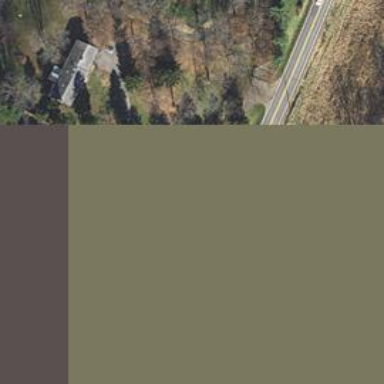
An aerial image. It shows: Driveway leading to service road.